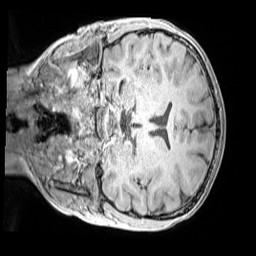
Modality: MP2RAGE
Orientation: coronal
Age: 9
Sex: male
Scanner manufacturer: siemens
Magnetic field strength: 3 T
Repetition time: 4 s
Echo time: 0.00299 s